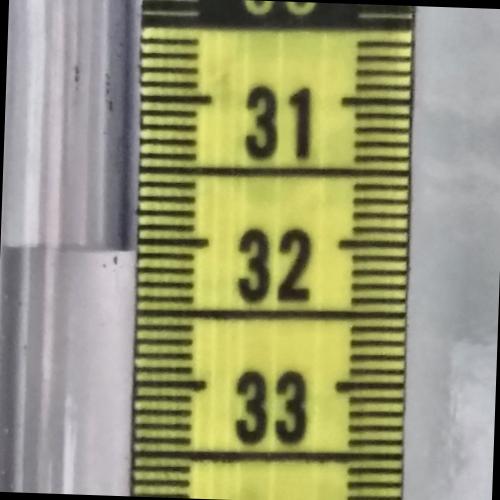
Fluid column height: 32.1 cm